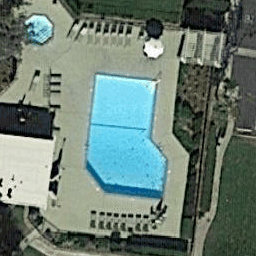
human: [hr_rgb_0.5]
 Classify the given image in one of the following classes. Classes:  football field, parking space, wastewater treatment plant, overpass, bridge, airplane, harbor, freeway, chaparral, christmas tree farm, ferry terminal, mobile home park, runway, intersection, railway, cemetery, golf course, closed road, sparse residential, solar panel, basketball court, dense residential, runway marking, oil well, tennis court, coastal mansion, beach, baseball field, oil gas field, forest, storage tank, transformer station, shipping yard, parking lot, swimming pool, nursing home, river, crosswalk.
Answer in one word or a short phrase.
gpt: swimming pool